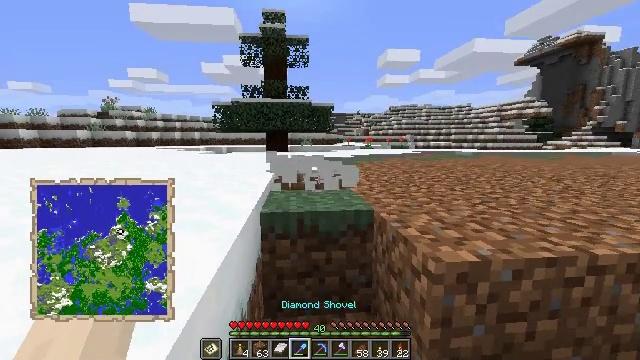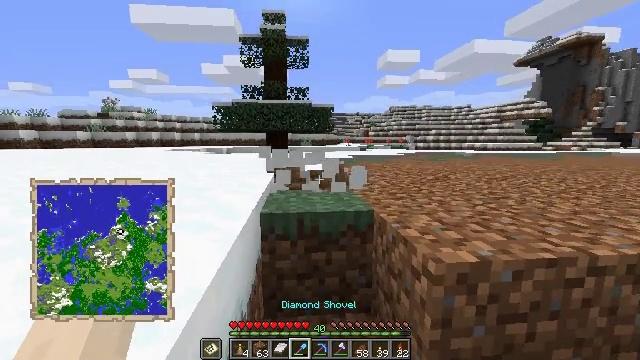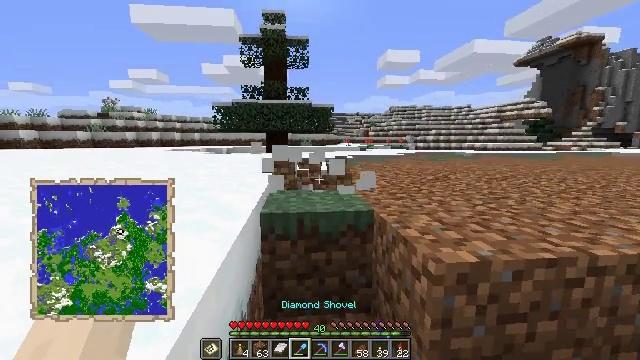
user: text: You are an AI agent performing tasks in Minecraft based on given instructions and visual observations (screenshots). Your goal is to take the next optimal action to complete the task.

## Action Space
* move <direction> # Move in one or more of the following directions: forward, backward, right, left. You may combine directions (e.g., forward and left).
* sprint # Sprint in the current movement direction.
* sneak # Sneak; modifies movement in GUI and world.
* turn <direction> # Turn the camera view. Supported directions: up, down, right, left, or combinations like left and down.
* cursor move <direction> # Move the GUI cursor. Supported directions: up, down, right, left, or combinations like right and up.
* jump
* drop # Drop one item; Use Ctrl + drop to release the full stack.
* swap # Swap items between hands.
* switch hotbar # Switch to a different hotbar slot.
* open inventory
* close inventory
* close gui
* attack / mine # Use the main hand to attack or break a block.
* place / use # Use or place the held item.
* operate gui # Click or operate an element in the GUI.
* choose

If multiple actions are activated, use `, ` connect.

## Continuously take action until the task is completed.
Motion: motion action
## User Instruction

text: Dig up the snow layers.
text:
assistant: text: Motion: attack / mine
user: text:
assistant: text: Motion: attack / mine
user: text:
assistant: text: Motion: no_op